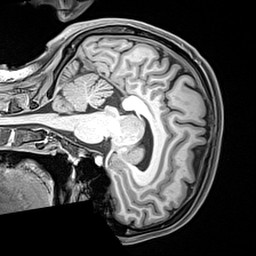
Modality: T1w
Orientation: sagittal
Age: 31
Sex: female
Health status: healthy
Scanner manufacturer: siemens
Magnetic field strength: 3 T
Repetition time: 2.4 s
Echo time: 0.00217 s